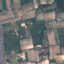
Land use / land cover class: PermanentCrop